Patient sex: F
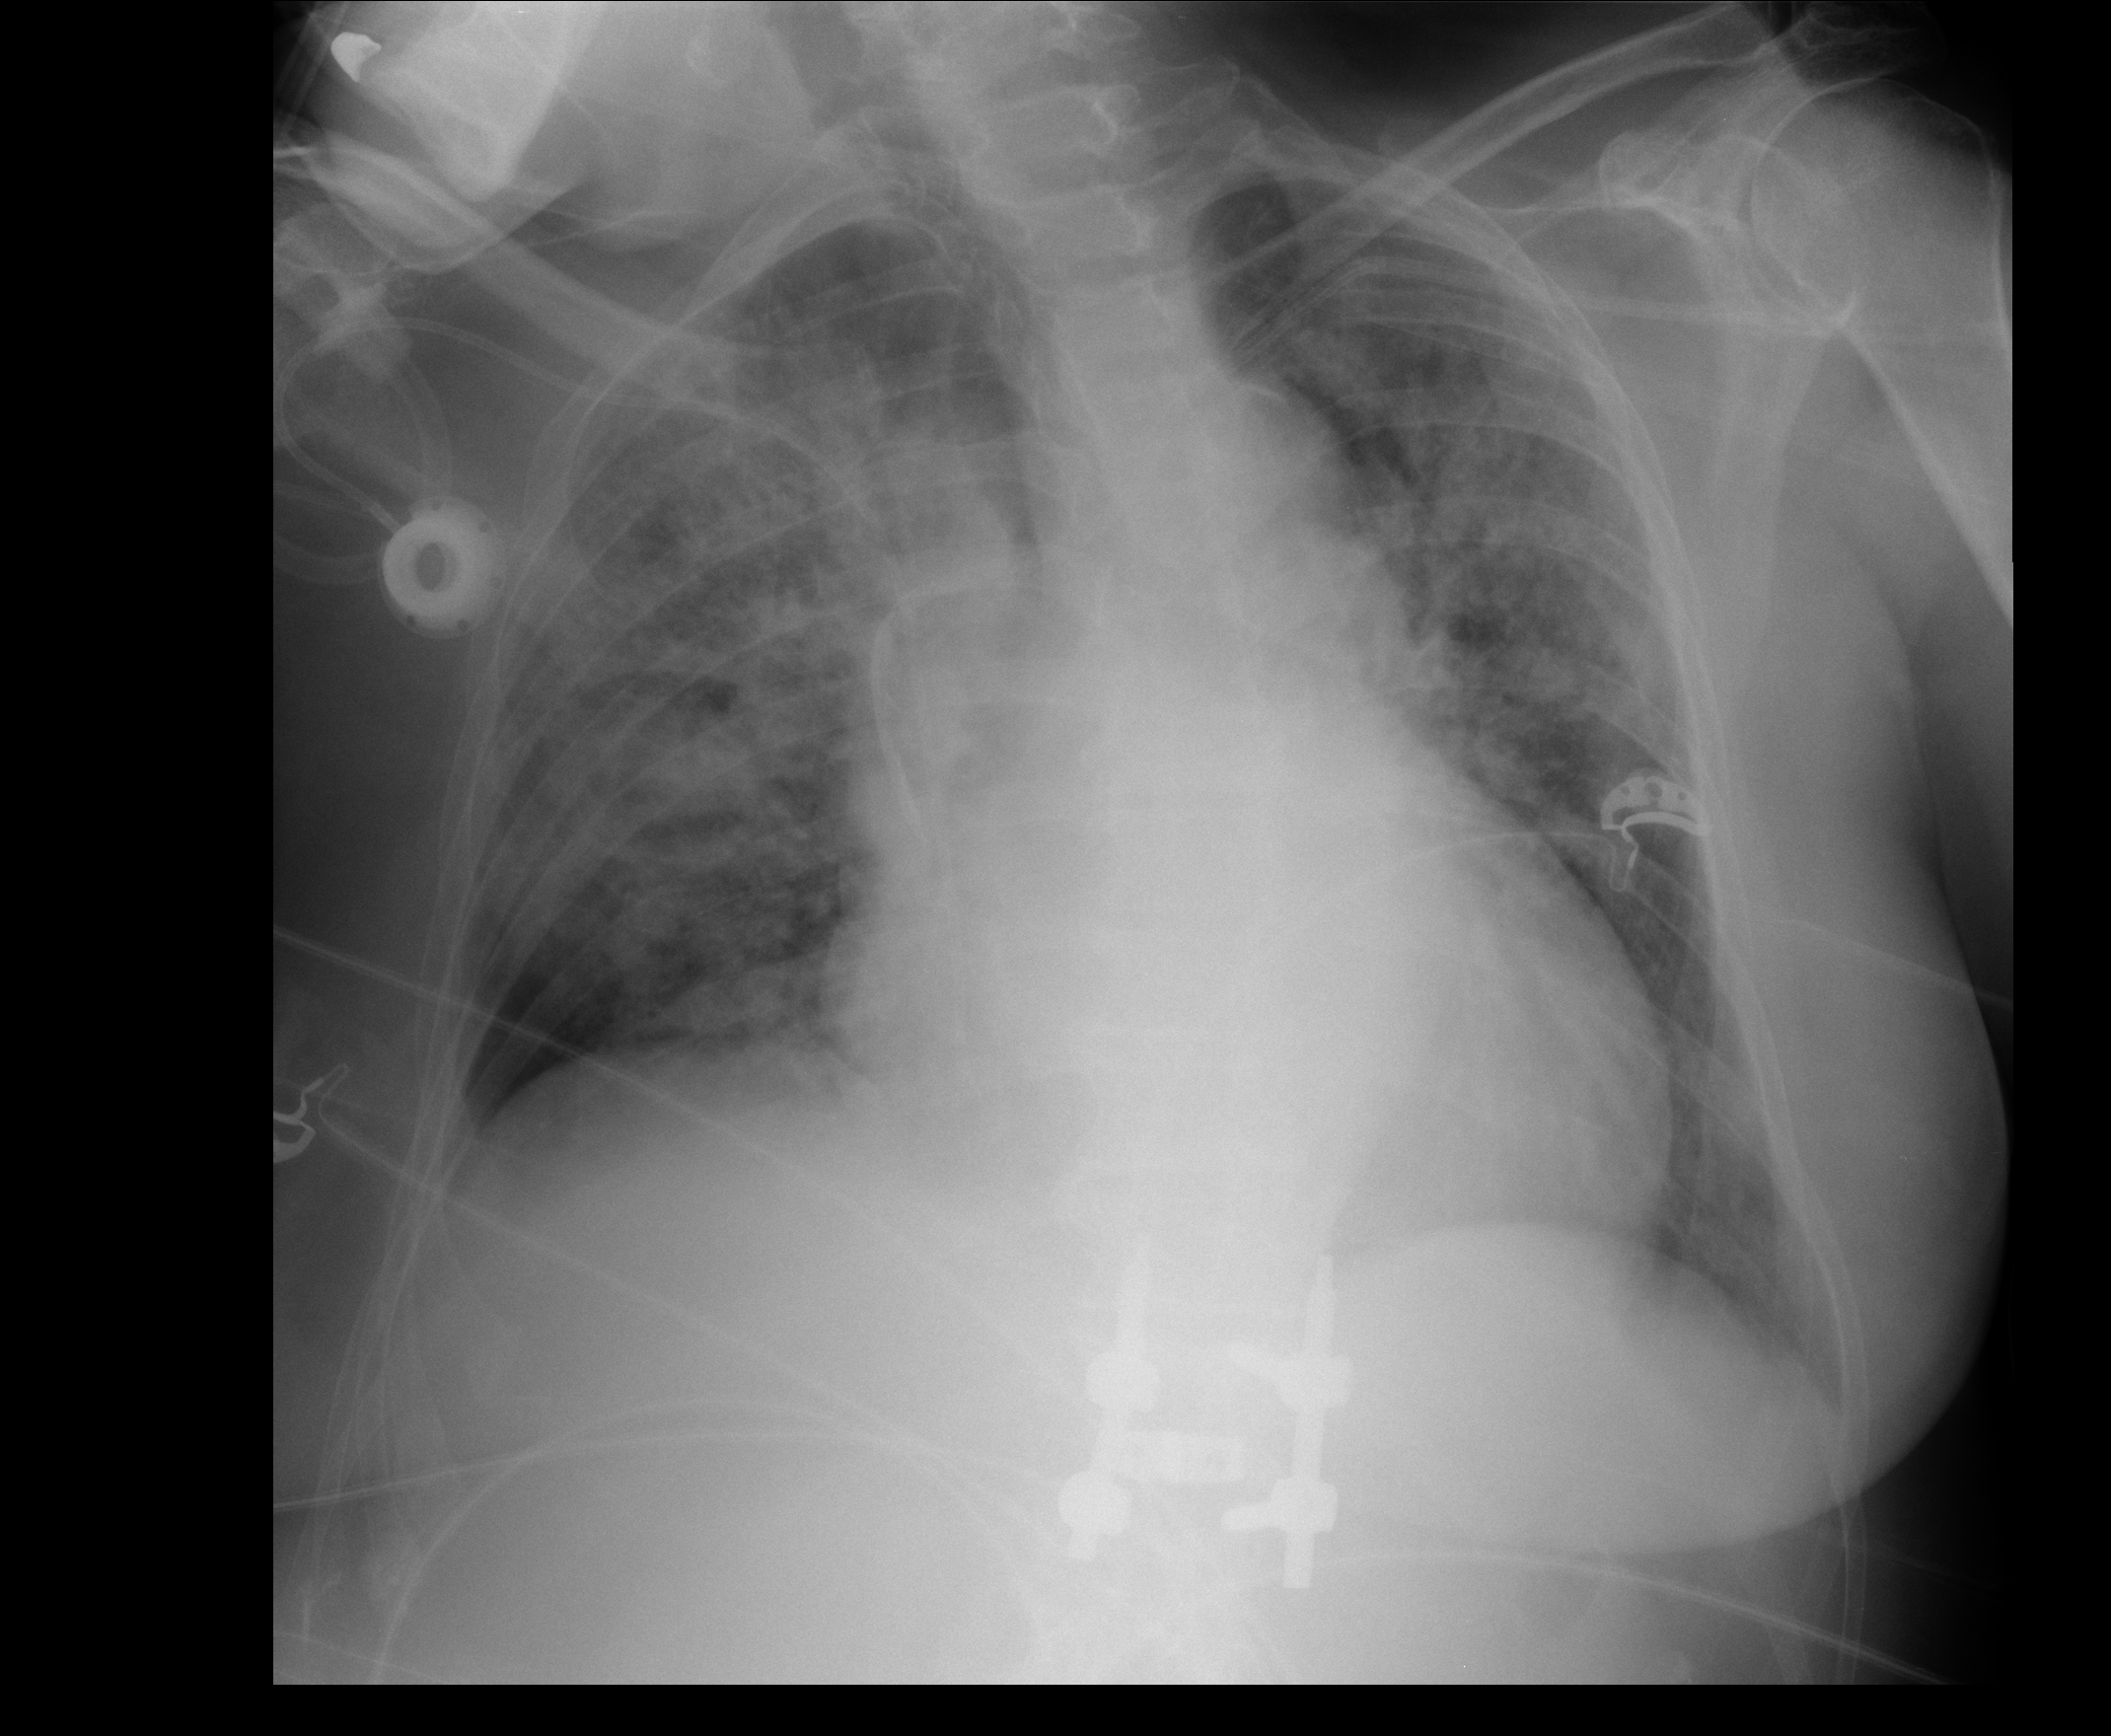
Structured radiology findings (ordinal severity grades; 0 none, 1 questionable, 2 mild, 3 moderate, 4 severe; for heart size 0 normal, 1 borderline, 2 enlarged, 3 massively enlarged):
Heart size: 2
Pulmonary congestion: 1
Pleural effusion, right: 2
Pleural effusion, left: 1
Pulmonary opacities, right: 3
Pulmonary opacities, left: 3
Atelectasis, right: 2
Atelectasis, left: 2